Field crop: maize
Growth stage: 2
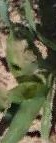
Species: maize